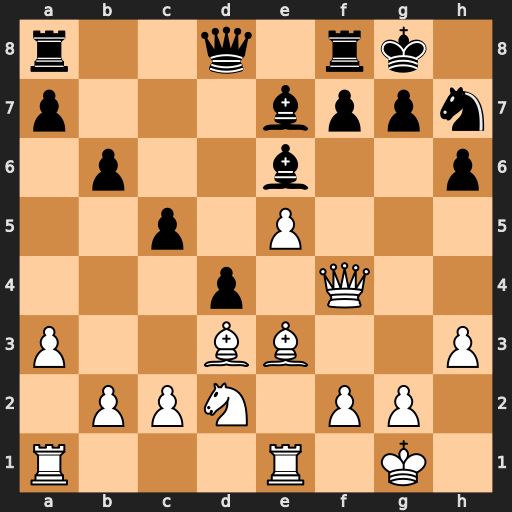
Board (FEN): r2q1rk1/p3bppn/1p2b2p/2p1P3/3p1Q2/P2BB2P/1PPN1PP1/R3R1K1
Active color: w
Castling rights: -
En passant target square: -
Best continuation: Qe4 Bf5 Qxf5